Question: I refer below easy-pie-chart example and i downloaded it.
<URL>
'''
<html lang="en" ng-app="app">
<head>
<link href="~/Content/style.css" rel="stylesheet" />
<script type="text/javascript" src="https://ajax.googleapis.com/ajax/libs/jquery/1.7.2/jquery.min.js"></script>
<script src="~/Content/canvas.js"></script>
<script src="~/Content/easypiechart.js"></script>
<script src="~/Content/easypiechart.min.js"></script>
<script src="//ajax.googleapis.com/ajax/libs/angularjs/1.2.15/angular.min.js"></script>
</head>
<body>
<div class="angular" ng-controller="chartCtrl">
<span class="chart" easypiechart ng-init="options = { animate:false, barColor:'#E67E22', scaleColor:false, lineWidth:3, lineCap:'butt' }" percent="percent" options="options">
<span class="percent" ng-bind="percent"></span>
</span>
<input type="range" min="-100" max="100" step="1" ng-model="percent" />
<span class="chart" easypiechart percent="anotherPercent" options="anotherOptions">
<span class="percent" ng-bind="percent"></span>
</span>
<input type="range" min="-100" max="100" step="1" ng-model="anotherPercent" />
</div>
<script>
var app = angular.module('app', ['easypiechart']);
app.controller('chartCtrl', ['$scope', function ($scope) {
$scope.percent = 65;
$scope.anotherPercent = -45;
$scope.anotherOptions = {
animate: {
duration: 0,
enabled: false
},
barColor: '#2C3E50',
scaleColor: false,
lineWidth: 20,
lineCap: 'circle'
};
}]);
</script>
</body>
</html>
'''
I only run above code however i get below error
'''
Uncaught object angular.js:3650
'''

Where i miss exactly?
I tried to change position of script files however it did not solve the problem.
Thanks.
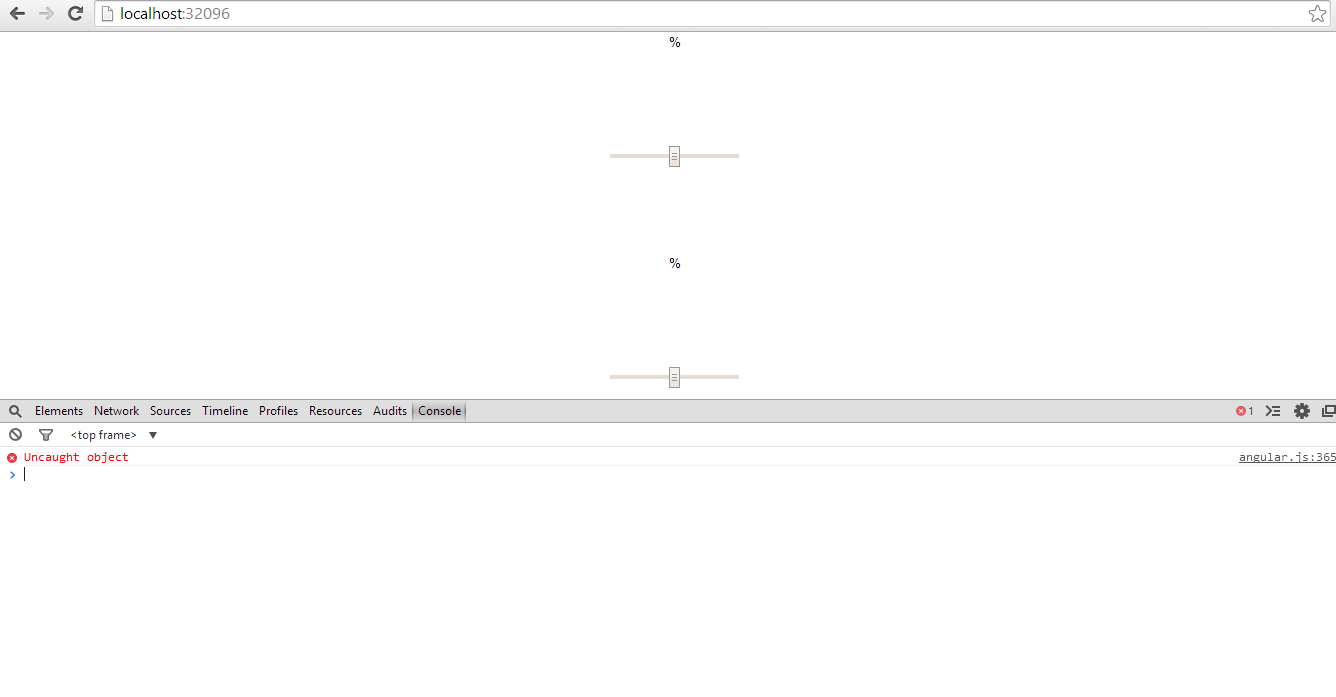
Answer: Hi can you see this link once, this may solve your problem, the order of importing angular and easypiechart cause the error
<URL>